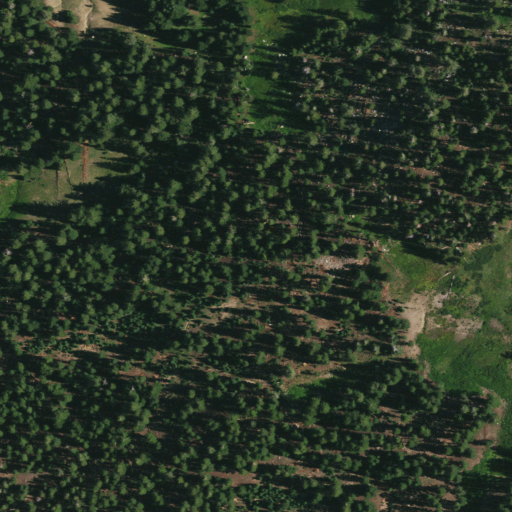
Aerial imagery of plain(s) in California named Upper Three Meadow containing evergreen forest, shrub, herbaceous wetlands, and woody wetlands